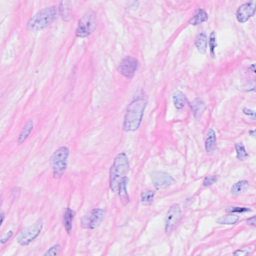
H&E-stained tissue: Breast